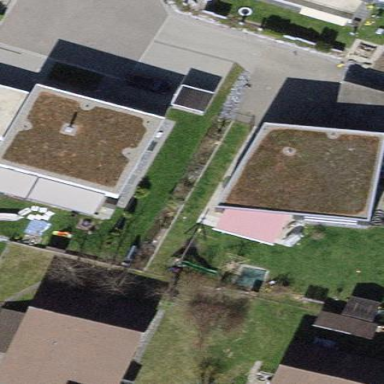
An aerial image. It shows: Detached building with skillion roof shape.